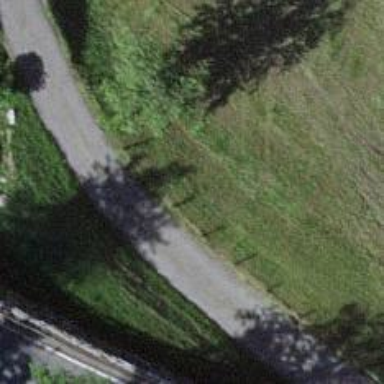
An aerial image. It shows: Well-maintained track road with grade 1 tracktype.